Question: How do I fill in the send message method for Twilio, I know how to fill in the from, to and body. the only part that befuddles me is the System.Action. Please help.

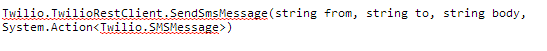
Answer: System.Action is basicly a method.
You can call SendSmsMessage this way:
'Twilio.TwilioRestClient.SendSmsMessage("from", "to", "message", (smsmessage) => { });'
I'm not familiar with Twilio or the SendSmsMessage method, but I suspect, that this method gets called when SendSmsMessage finishes or something like that. In this case, 'smsmessage' is a parameter that is usable in the Action.
You can read more about 'System.Action' <URL>